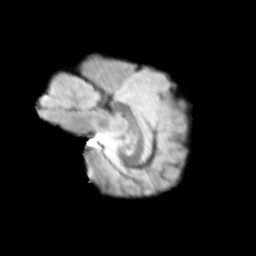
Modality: T2w
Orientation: sagittal
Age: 9
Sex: female
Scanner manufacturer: siemens
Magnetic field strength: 3 T
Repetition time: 3.8 s
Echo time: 0.07 s